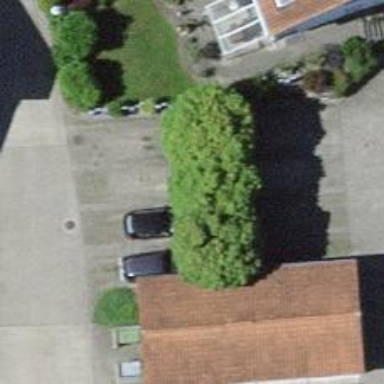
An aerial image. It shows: Parking area with surface.